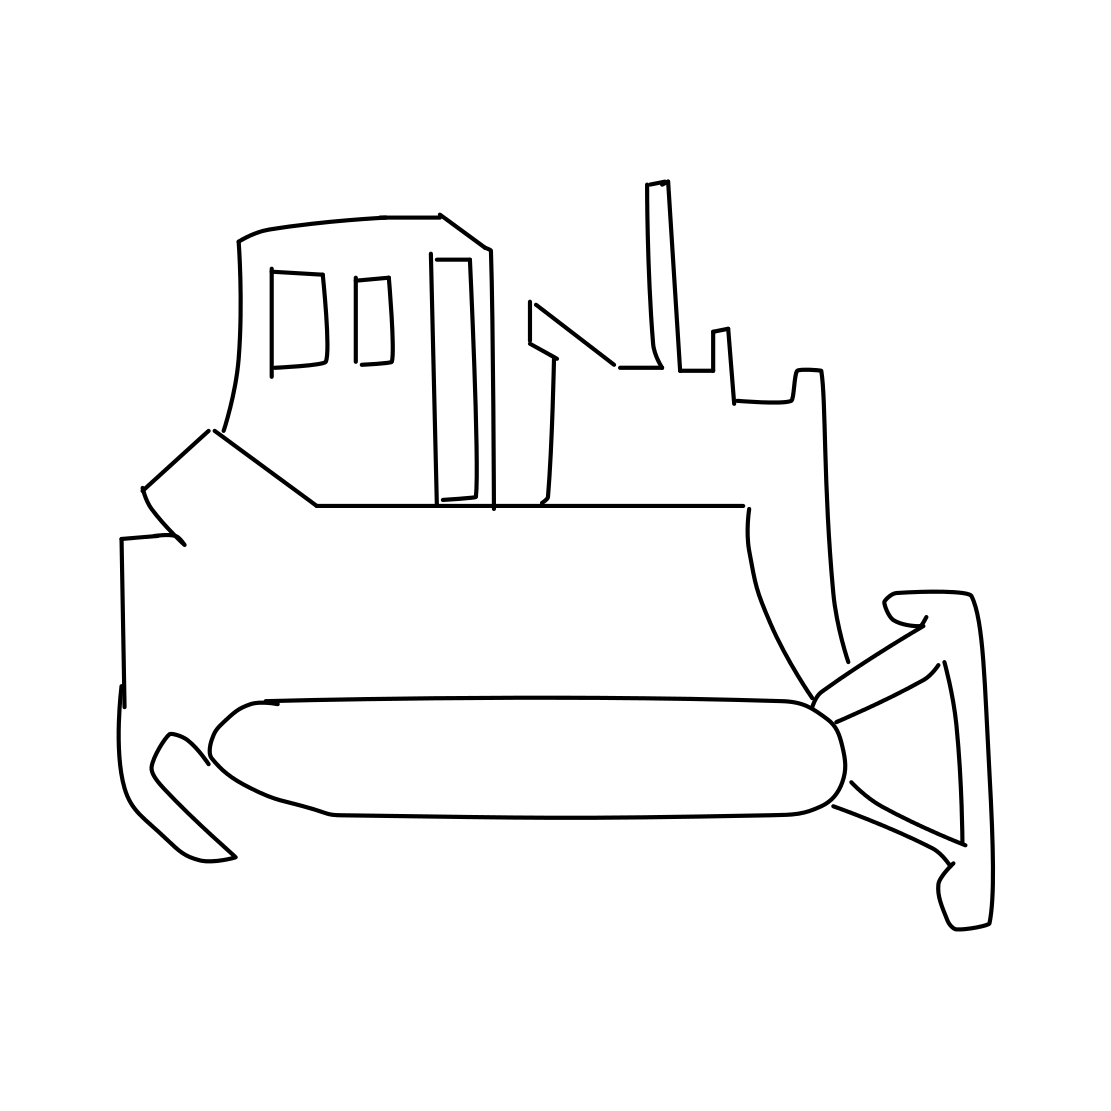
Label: bulldozer